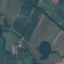
Land use / land cover: Pasture